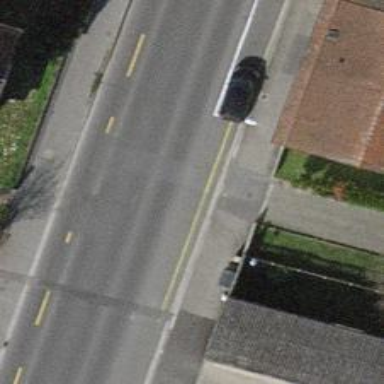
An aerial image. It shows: Service road with sidewalk.